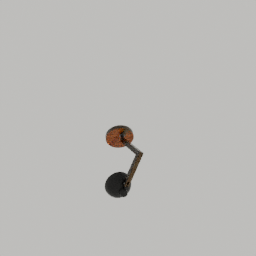
Label: lighting